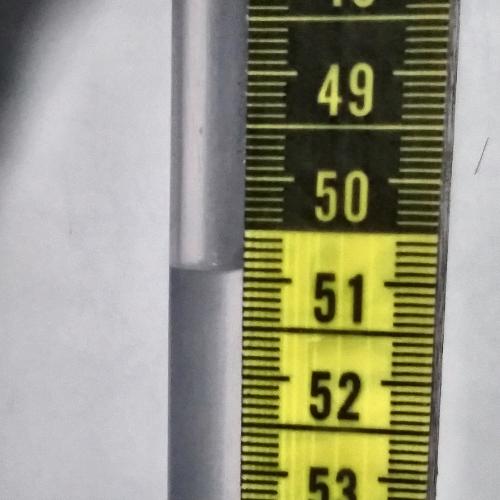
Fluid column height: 50.9 cm